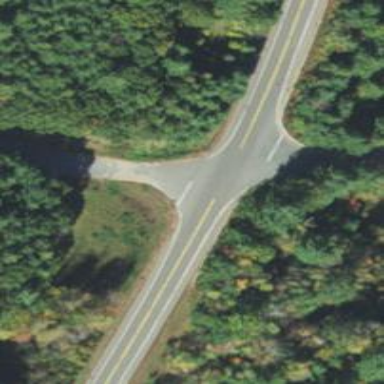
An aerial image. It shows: Road with stop sign.